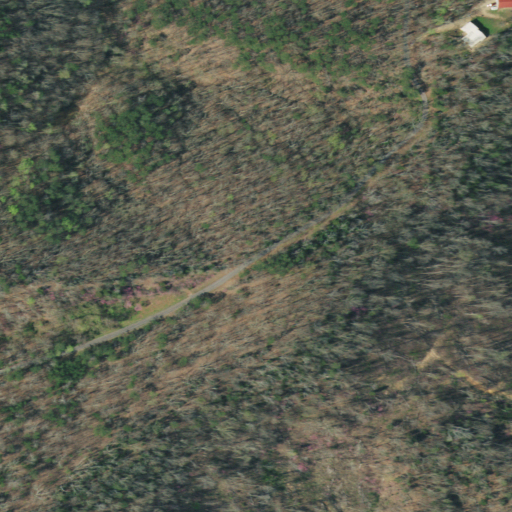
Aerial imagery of mountain in Tennessee named Raleigh Mountain containing deciduous forest, open development, mixed forest, and grassland